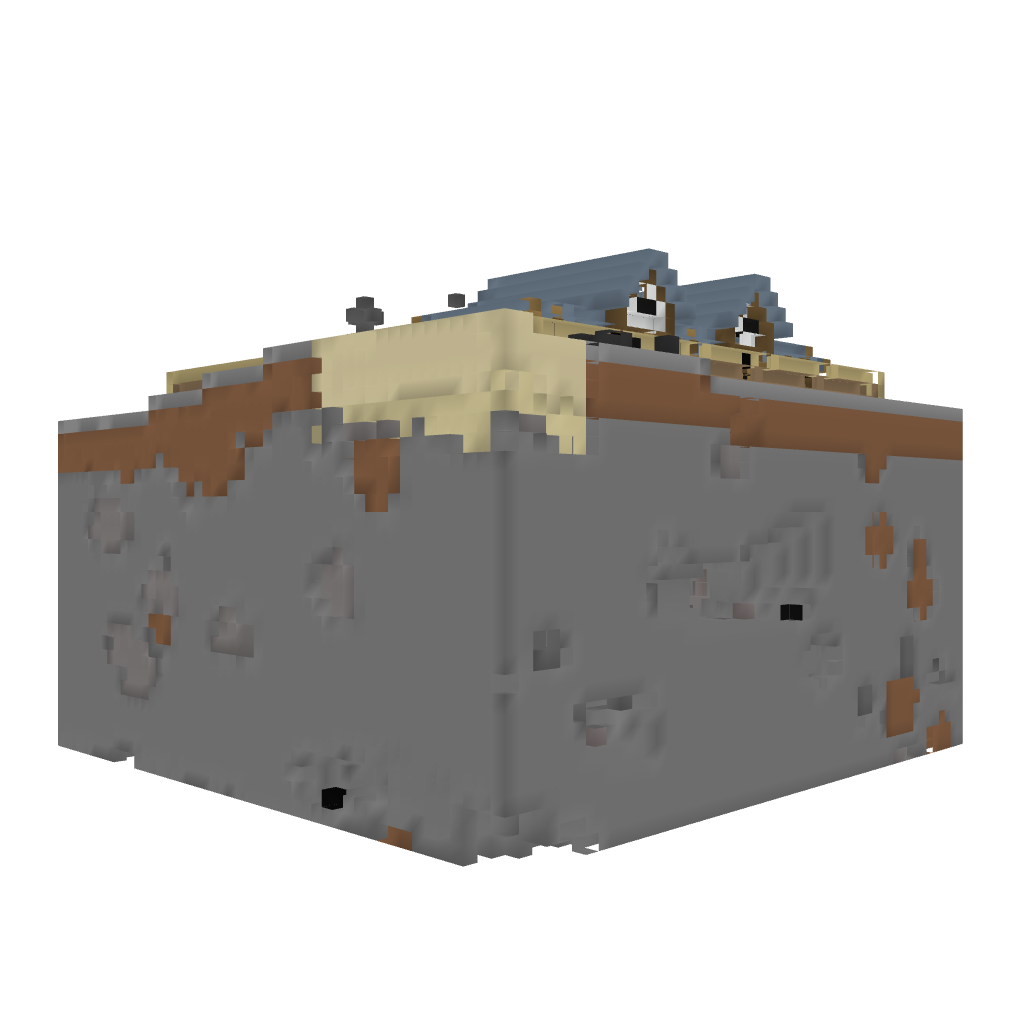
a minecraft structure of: Lovely small house with path garden